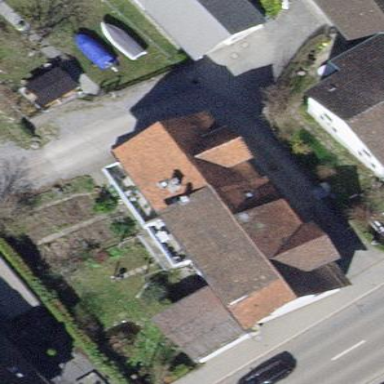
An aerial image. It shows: Semidetached house.